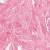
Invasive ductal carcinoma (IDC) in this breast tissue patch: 0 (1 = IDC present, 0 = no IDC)